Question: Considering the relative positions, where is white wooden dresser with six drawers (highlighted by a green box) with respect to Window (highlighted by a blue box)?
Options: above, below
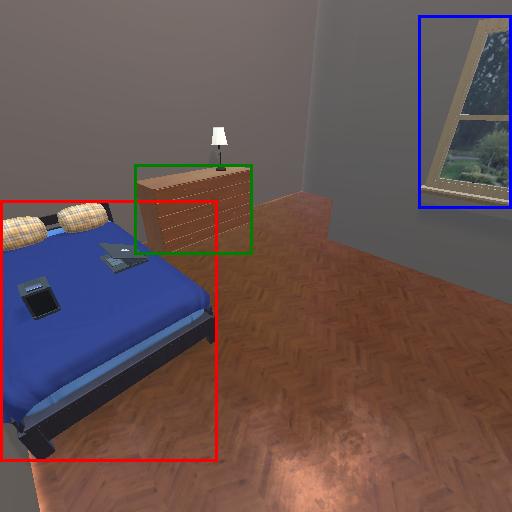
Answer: above